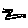
Label: zigzag